Question: I have an Employee table and a Product table. A 3rd table (ProductsSold) contains an EmployeeID, ProductID, DateSold.
The ProductsSold table contains a product sold by an employee on a specific date.
I am trying to get the count of each product sold by each employee (even if the employee sold 0 products they need to show up)

'''
select e.EmployeeName, p.ProductName, count(*) as c
from ProductsSold ps
inner join product p on ps.productid = p.productid
inner join employee e on ps.employeeid = e.employeeid
group by e.EmployeeName, p.ProductName
order by e.EmployeeName
'''
Do I need to write a Pivot query? This is going to become an SSRS report. Does SSRS support Pivot queries?
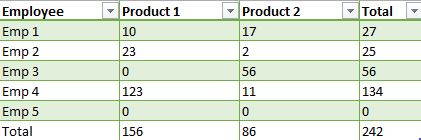
Answer: If you are using the results of the query in SSRS, it's better to just send the data unpivoted. You can add a matrix in your report to do the pivoting work for you.
Your query had two issues,
1. It was just counting how many sales records it found
2. As your primary table is the sales and you are doing an inner join to employees, only employees with sales records would appear.
Below is some sample data I used and a query at the end to get the results you want.
'''
DECLARE @employees TABLE(EmployeeID int, EmployeeName varchar(64))
DECLARE @products TABLE(ProductID int, ProductName varchar(64))
DECLARE @sales TABLE(EmployeeID int, ProductID int, Qty int, SaleDate date)
INSERT INTO @employees VALUES (1, 'Dave'), (2,'Bob'), (3, 'Mary')
INSERT INTO @products VALUES (1, 'Cars'), (2, 'Bikes'), (3, 'Trucks')
INSERT INTO @sales VALUES
(1,1,5, '2019-04-30'), (1,1,10, '2019-04-30'), (1,2,11, '2019-04-29'),
(2,1,12, '2019-04-28'), (2,2,13, '2019-04-30'), (2,3,14, '2019-04-29')
SELECT
e.EmployeeName, p.ProductName, SUM(Qty) AS Qty
FROM @employees e
LEFT JOIN @sales s on e.EmployeeID = s.EmployeeID
LEFT JOIN @products p on s.ProductID = p.ProductID
group by e.EmployeeName, p.ProductName
order by e.EmployeeName
'''
This time we start with the employees and 'LEFT JOIN' to the other tables. This ensures all employees will appear.
Based on the sample data above the results are
<URL>
If yuo use this as a dataset query in SSRS you can then add a matrix with a Row Group for Employee and a Column Group for Product, the 'cell' values will be '=SUM(Fields!Qty.Value)'
This will give you a report that looks like this.. (forgive the formatting, this was literally 2 minutes work)
<URL>